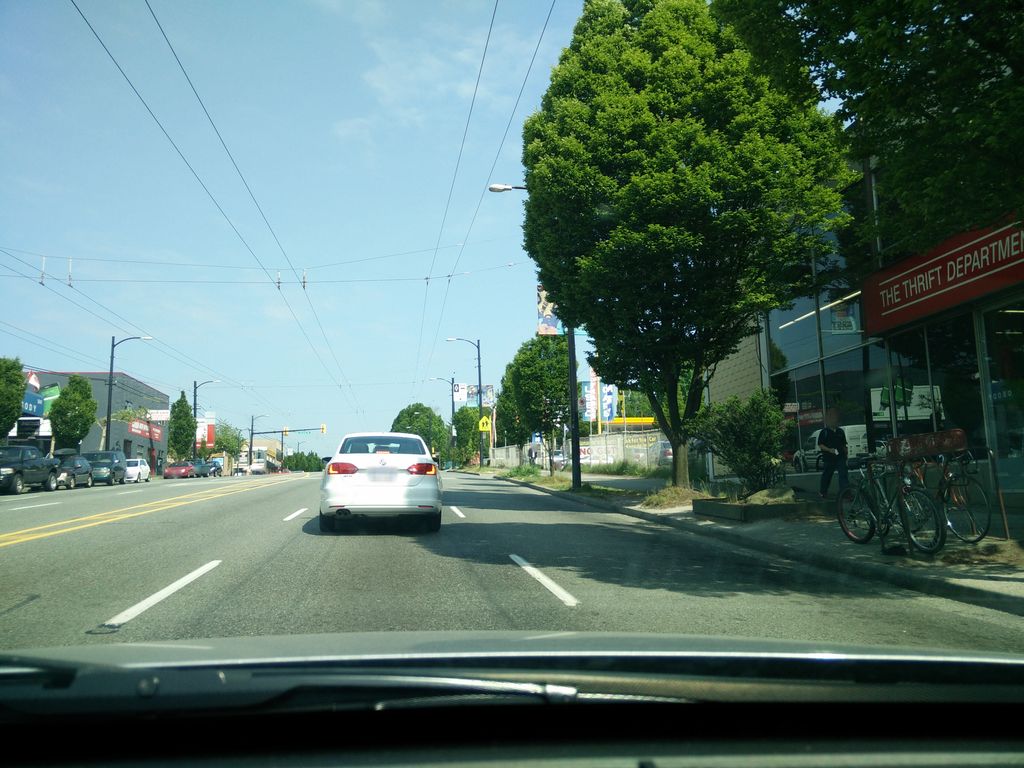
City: vancouver